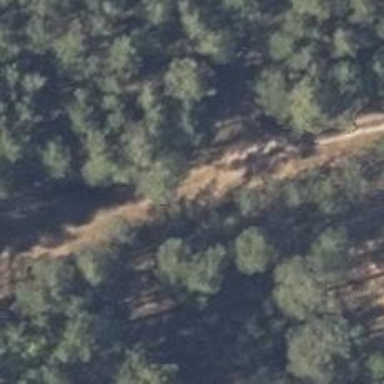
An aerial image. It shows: Sandy track road with grade3 tracktype.